Interaction volume radius: 5 \u00c5
Interaction volume height: 20 \u00c5
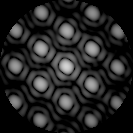
Disorder parameter: 0.06446